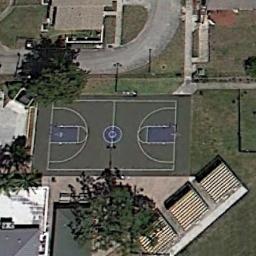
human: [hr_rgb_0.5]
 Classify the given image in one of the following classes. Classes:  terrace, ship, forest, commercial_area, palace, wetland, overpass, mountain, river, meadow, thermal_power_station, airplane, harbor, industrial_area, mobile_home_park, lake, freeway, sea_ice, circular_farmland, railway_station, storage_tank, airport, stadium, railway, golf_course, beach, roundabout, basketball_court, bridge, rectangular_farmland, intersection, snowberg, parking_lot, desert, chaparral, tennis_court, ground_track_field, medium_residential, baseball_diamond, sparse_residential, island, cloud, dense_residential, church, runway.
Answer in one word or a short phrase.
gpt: basketball_court